Question: I need download some html content (pages) made for iphone (or mobile devices) using delphi from a desktop application. for example i wanna download the twitter page for iphone which look like this .

but I don't know how retrieve such pages (mobile editions), currently i using the 'TIdHttp' component.
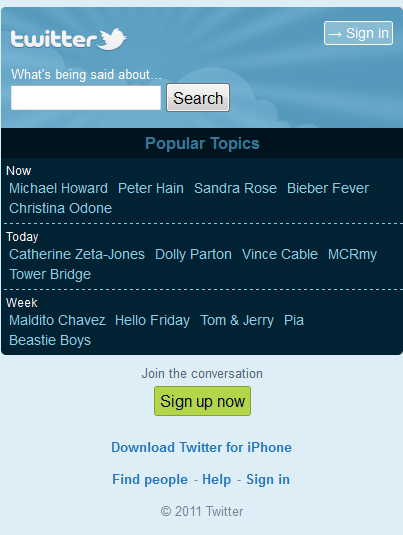
Answer: Do you need set the user agent string of your component to retrieve such pages. for the 'TIdHttp' component you must set the 'Request.UserAgent' property to a valid 'iPhone' user agent string.
see this sample
'''
IdHTTP.Request.UserAgent:='Mozilla/5.0 (iPhone; U; CPU iPhone OS 3_0 like Mac OS X; en-us) AppleWebKit/528.18 (KHTML, like Gecko) Version/4.0 Mobile/7A341 Safari/528.16';
'''